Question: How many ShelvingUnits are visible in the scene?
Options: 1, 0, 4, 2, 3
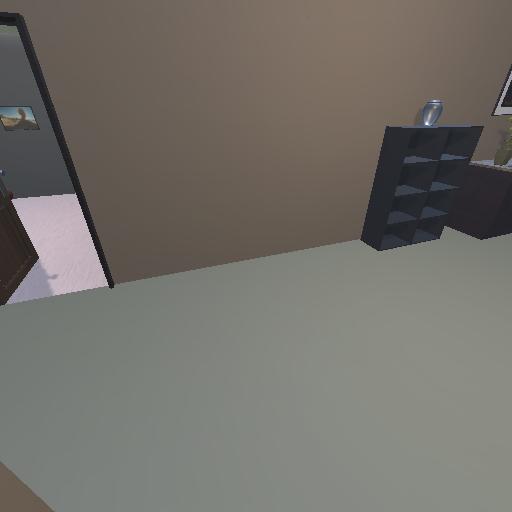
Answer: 1